Question: I am new to programming. Figuring on how can I print out the box using 'for' loop so it makes a big box? I had attached the sample below. I really need help.
'''
#include <stdio.h>
int main()
{
int a;
printf("
---
");
for(a=1;a<=1;++a)
printf("
| |
");
printf("
--- ");
return 0;
}
'''
Example output:

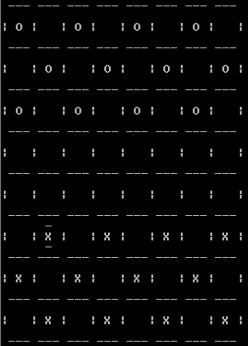
Answer: Something like this could work. You need basic understanding of nested loops to be able to do this question.
'''
#include <stdio.h>
#include <stdlib.h>
int
main(int argc, char const *argv[]) {
int rows, cols, i, j;
printf("Enter rows for box: ");
if (scanf("%d", &rows) != 1) {
printf("Invalid rows
");
exit(EXIT_FAILURE);
}
printf("Enter columns for box: ");
if (scanf("%d", &cols) != 1) {
printf("Invalid columns
");
exit(EXIT_FAILURE);
}
printf("
2D Array Box:
");
for (i = 1; i <= rows; i++) {
for (j = 1; j <= cols; j++) {
printf(" --- ");
}
printf("
");
for (j = 1; j <= cols; j++) {
printf("| |");
}
printf("
");
}
/* bottom "---" row */
for (i = 1; i <= cols; i++) {
printf(" --- ");
}
return 0;
}
'''